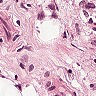
Metastatic tissue present: yes